Interaction volume radius: 5 \u00c5
Interaction volume height: 25 \u00c5
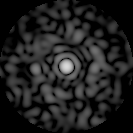
Disorder parameter: 0.804